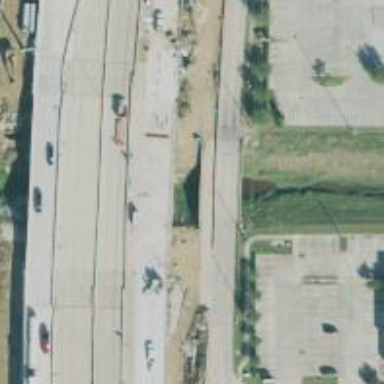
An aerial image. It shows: There is secondary road bridge with frontage road.